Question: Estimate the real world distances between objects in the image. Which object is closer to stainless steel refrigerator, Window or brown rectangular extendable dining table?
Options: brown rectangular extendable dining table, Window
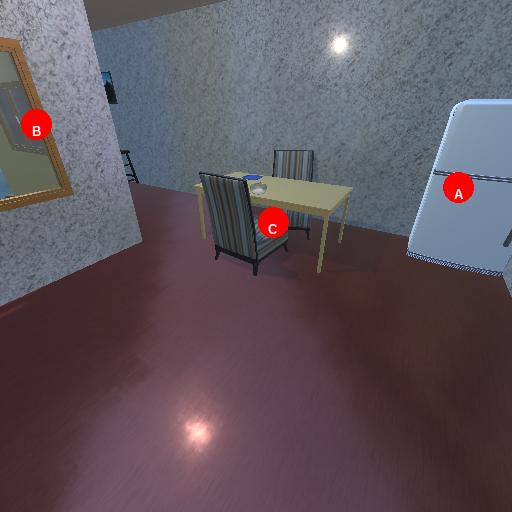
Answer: brown rectangular extendable dining table